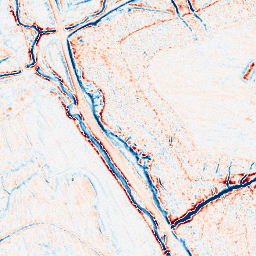
Category: edge_preserving
Decomposition family: bilateral
Decomposition parameters: d: 9
sigma_color: 50
sigma_space: 25
Upsampling method: quintic
Upsampling parameters: scale: 8
Upsampling scale: 8